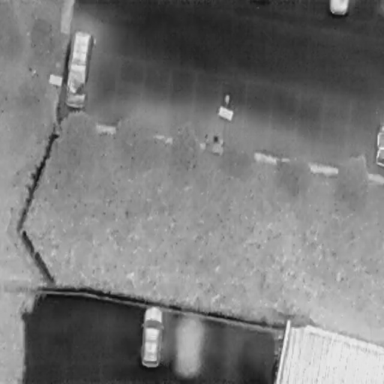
There are three Cars in the infrared image.